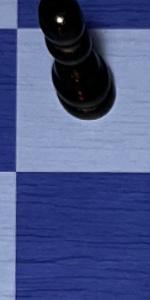
Label: Empty